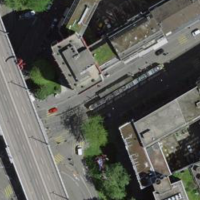
EUNIS habitat code: 54
Species observed at this site:
Accipiter nisus
Sturnus vulgaris
Columba livia